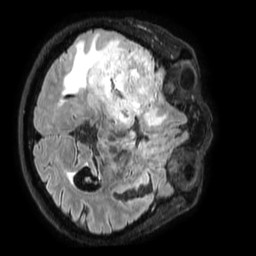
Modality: FLAIR
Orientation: axial
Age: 66
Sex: male
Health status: ill
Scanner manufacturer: philips
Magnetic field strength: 3 T
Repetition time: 4.8 s
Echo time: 0.34 s